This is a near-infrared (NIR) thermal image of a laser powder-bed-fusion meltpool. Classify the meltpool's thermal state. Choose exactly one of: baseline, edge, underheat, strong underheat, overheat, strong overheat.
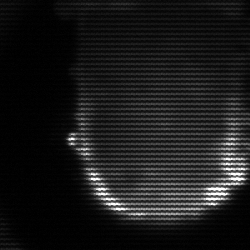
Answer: baseline